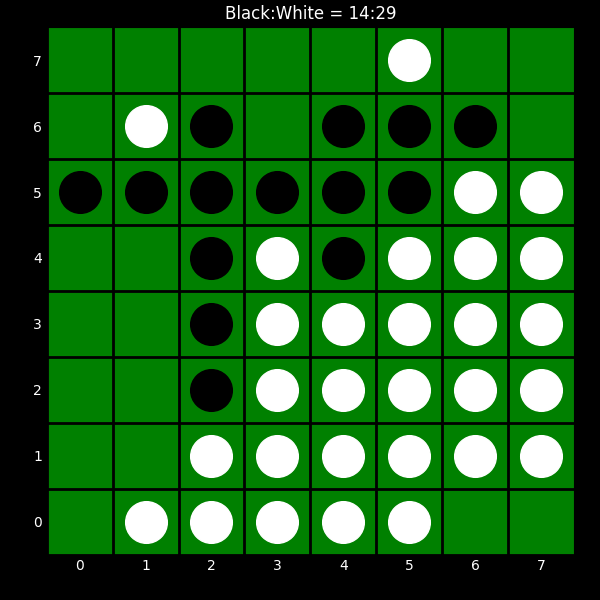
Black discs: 14
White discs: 29